Sex: F
Age: 70
Scanner: Avanto
Primary tumour origin: Ca Bronchi
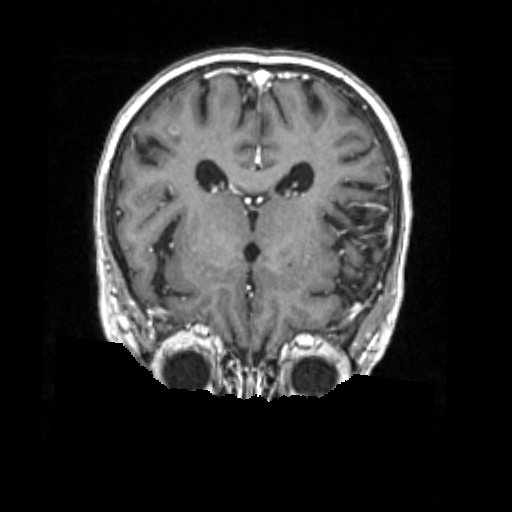
Segmented lesion volume (cc): 0.3576
Number of lesion components: 3